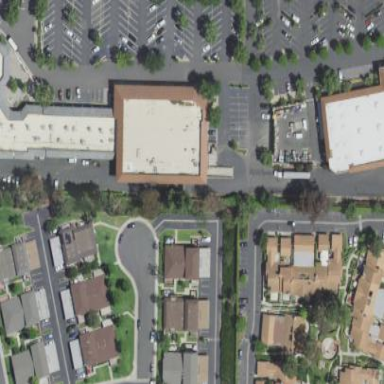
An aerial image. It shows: Retail building.